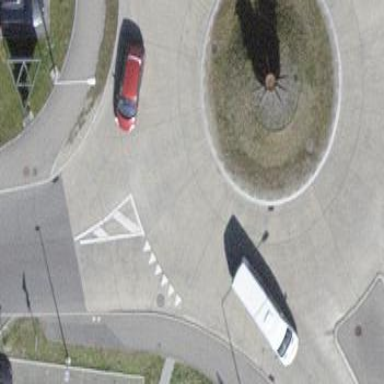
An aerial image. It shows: Secondary road around roundabout.